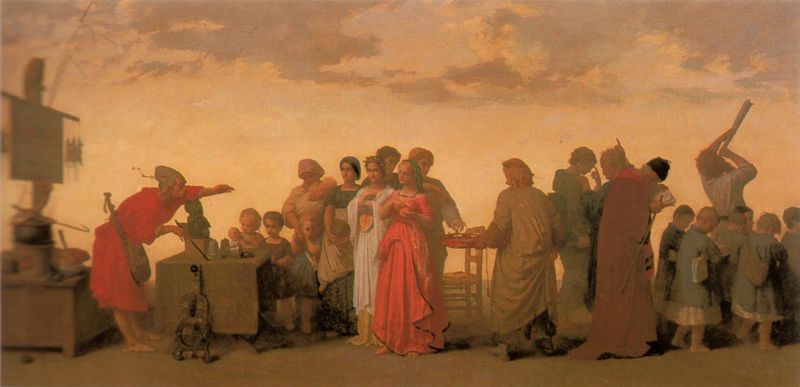
Titel: The Conjurer's Hour of Reckoning
Künstler: Jean Louis Hamon
Standort: Nantes
Institution: Musée des Beaux-Arts
Schlagwörter: blau, feuer, gemälde, gruppe, himmel, mann, umhang, wolken, frauen, landschaft, menschen, mädchen, ocker, ufer, abend, braun, frau, grau, hell, kleid, kleider, licht, männer, orange, rücken, schwarz, stuhl, szene, tisch, tische, weiss, blick, dame, rot, wolke, gesellschaft, haube, malerei, rock, versammlung, kappe, mütze, falten, geschichte, historie, mensch, tablett, blicken, gelehrte, instrument, schauen, tischdecke, tischtuch, öl, dämmerung, horizont, kirche, boden, gewand, gewänder, kind, paar, gitarre, instrumente, musik, musiker, rosa, genre, kinder, ofen, stock, schürze, topf, füße, schiff, segel, bücher, schrank, lehrer, schule, stab, zuschauer, fahne, jungen, sonnenuntergang, klein, markt, sepia, vorführung, vorstellung, figuren, hafen, tafel, büste, stimmung, faden, warten, zeigen, abendrot, oben, pink, spiel, barfuss, kreuz, gerät, abendhimmel, sterne, demonstration, reihe, schlange, stand, beutel, tasche, kranz, gefässe, puppe, kasten, geige, küche, brautpaar, antik, griechen, toga, mythos, sage, morgenrot, klerus, griechenland, auktion, fernrohr, gelehrter, opfer, orakel, personengruppe, gaukler, laute, fernglas, golden, schüler, fragend, posaune, wandbild, kochtopf, purpur, musikant, chemie, schulklasse, planet, weltall, herd, wissenschaft, schüle, tambourin, gestelle, togen, alchimist, experiment, schmiede, musikinstrumente, werkzeuge, unterröcke, astrologie, erzählen, astronom, erfindung, galileo, anstehen, schautafel, wollen, deutung, beschreiben, zukunft, erklärend, teleskop, wahrsagen, wahrsager, astrologen, eisengerät, geigenbauer, himmelsgucker, sterndeutung, tampourin, achimie, astropnomie, kimder, wuerformat, hütchenspiel, gaubkler, achimist